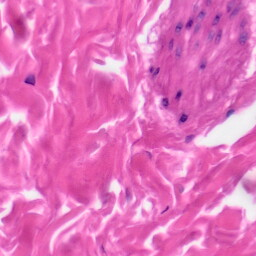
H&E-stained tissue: Skin